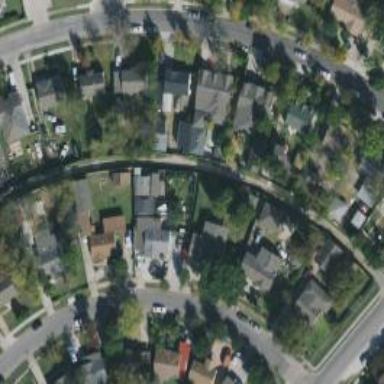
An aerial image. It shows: Alley classified as service road.